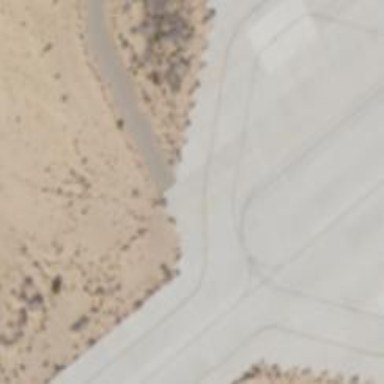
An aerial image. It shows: View of taxiway at the airport.